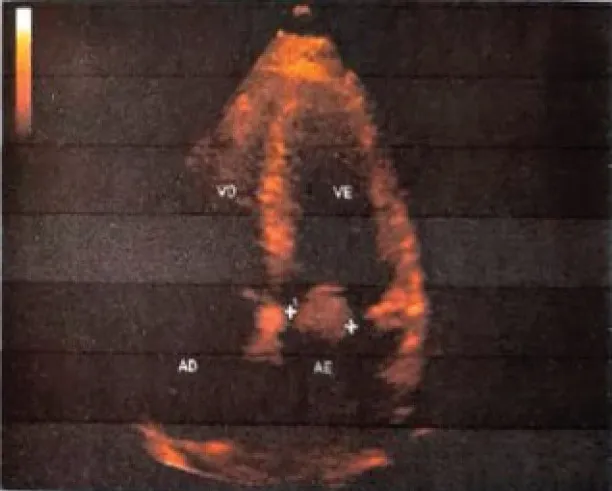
Echocardiogram with transthoracic Doppler showing a mass in the region. Source: Image provided by the patient.
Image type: radiology (ultrasound)